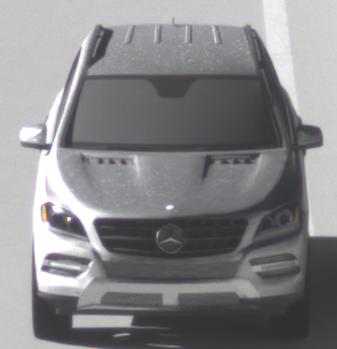
Make: Mercedes-Benz
Model: ML 350
Detailed model: M-Class (166)
Model produced from: 2011/11
Model produced until: 2014/10
Doors: 5
Color: white
Road condition: dry road
Daytime: morning or afternoon
Contrast: high contrast